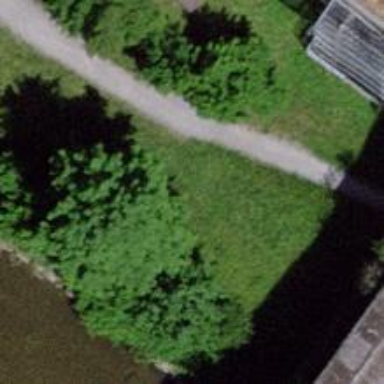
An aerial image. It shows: Unpaved path.